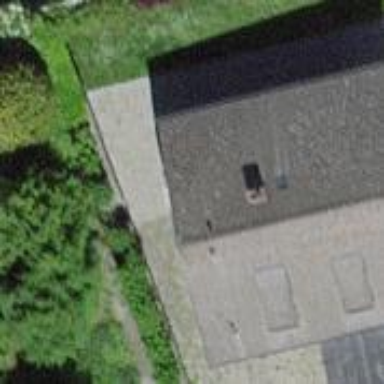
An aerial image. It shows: Building with gabled roof made of tiles. The roof is oriented along the building.